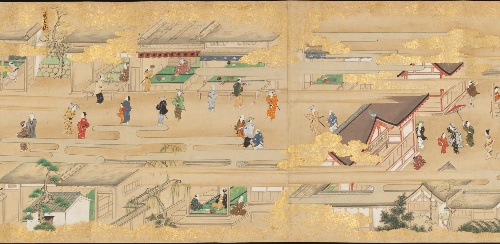
Date: 17th century
Object type: Handscroll
Classification: Paintings
Medium: Handscroll; ink and color on paper
Culture: Japan
Period: Edo period (1615–1868)
Dimensions: Overall: 13 x 257 1/4 in. (33 x 653.4 cm)
Department: Asian Art
Credit line: Gift of Edward M. Bratter, 1957
Accession year: 1957
Repository: Metropolitan Museum of Art, New York, NY
Tags: Street Scene|Markets